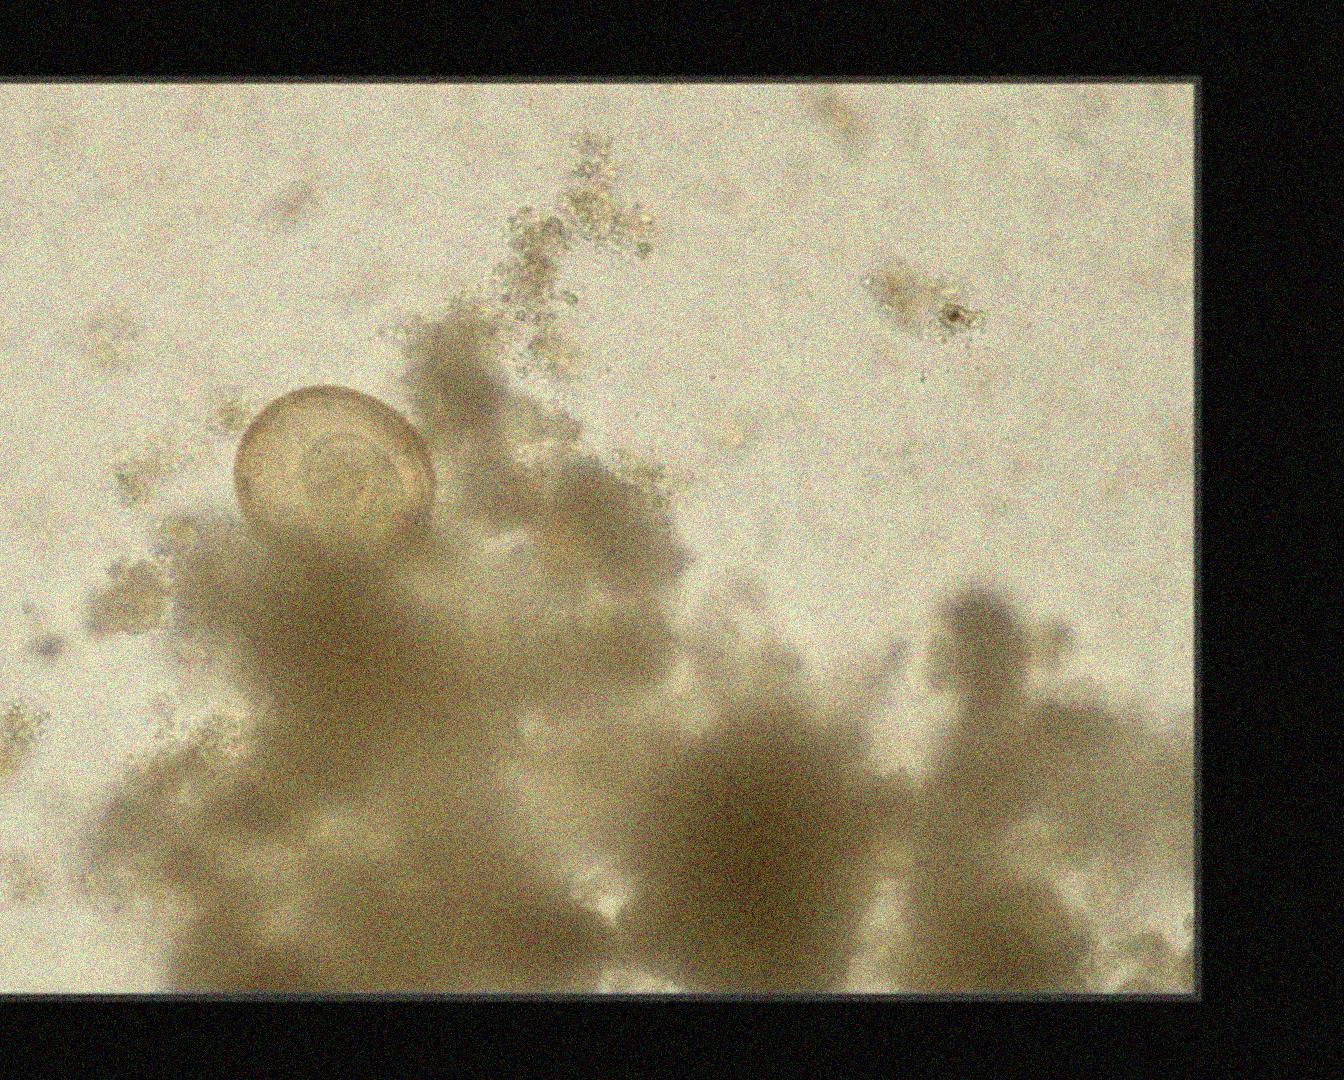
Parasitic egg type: Hymenolepis diminuta